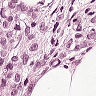
Metastatic tissue present: yes